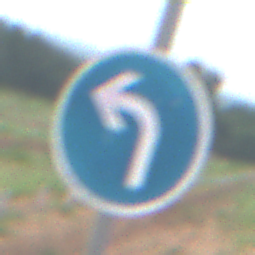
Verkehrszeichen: VorgeschriebeneFahrtrichtungLinks
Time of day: SunriseSunset
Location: Outdoor (Nature)
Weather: PartlyCloudy
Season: NotSpecified
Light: Natural